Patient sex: M
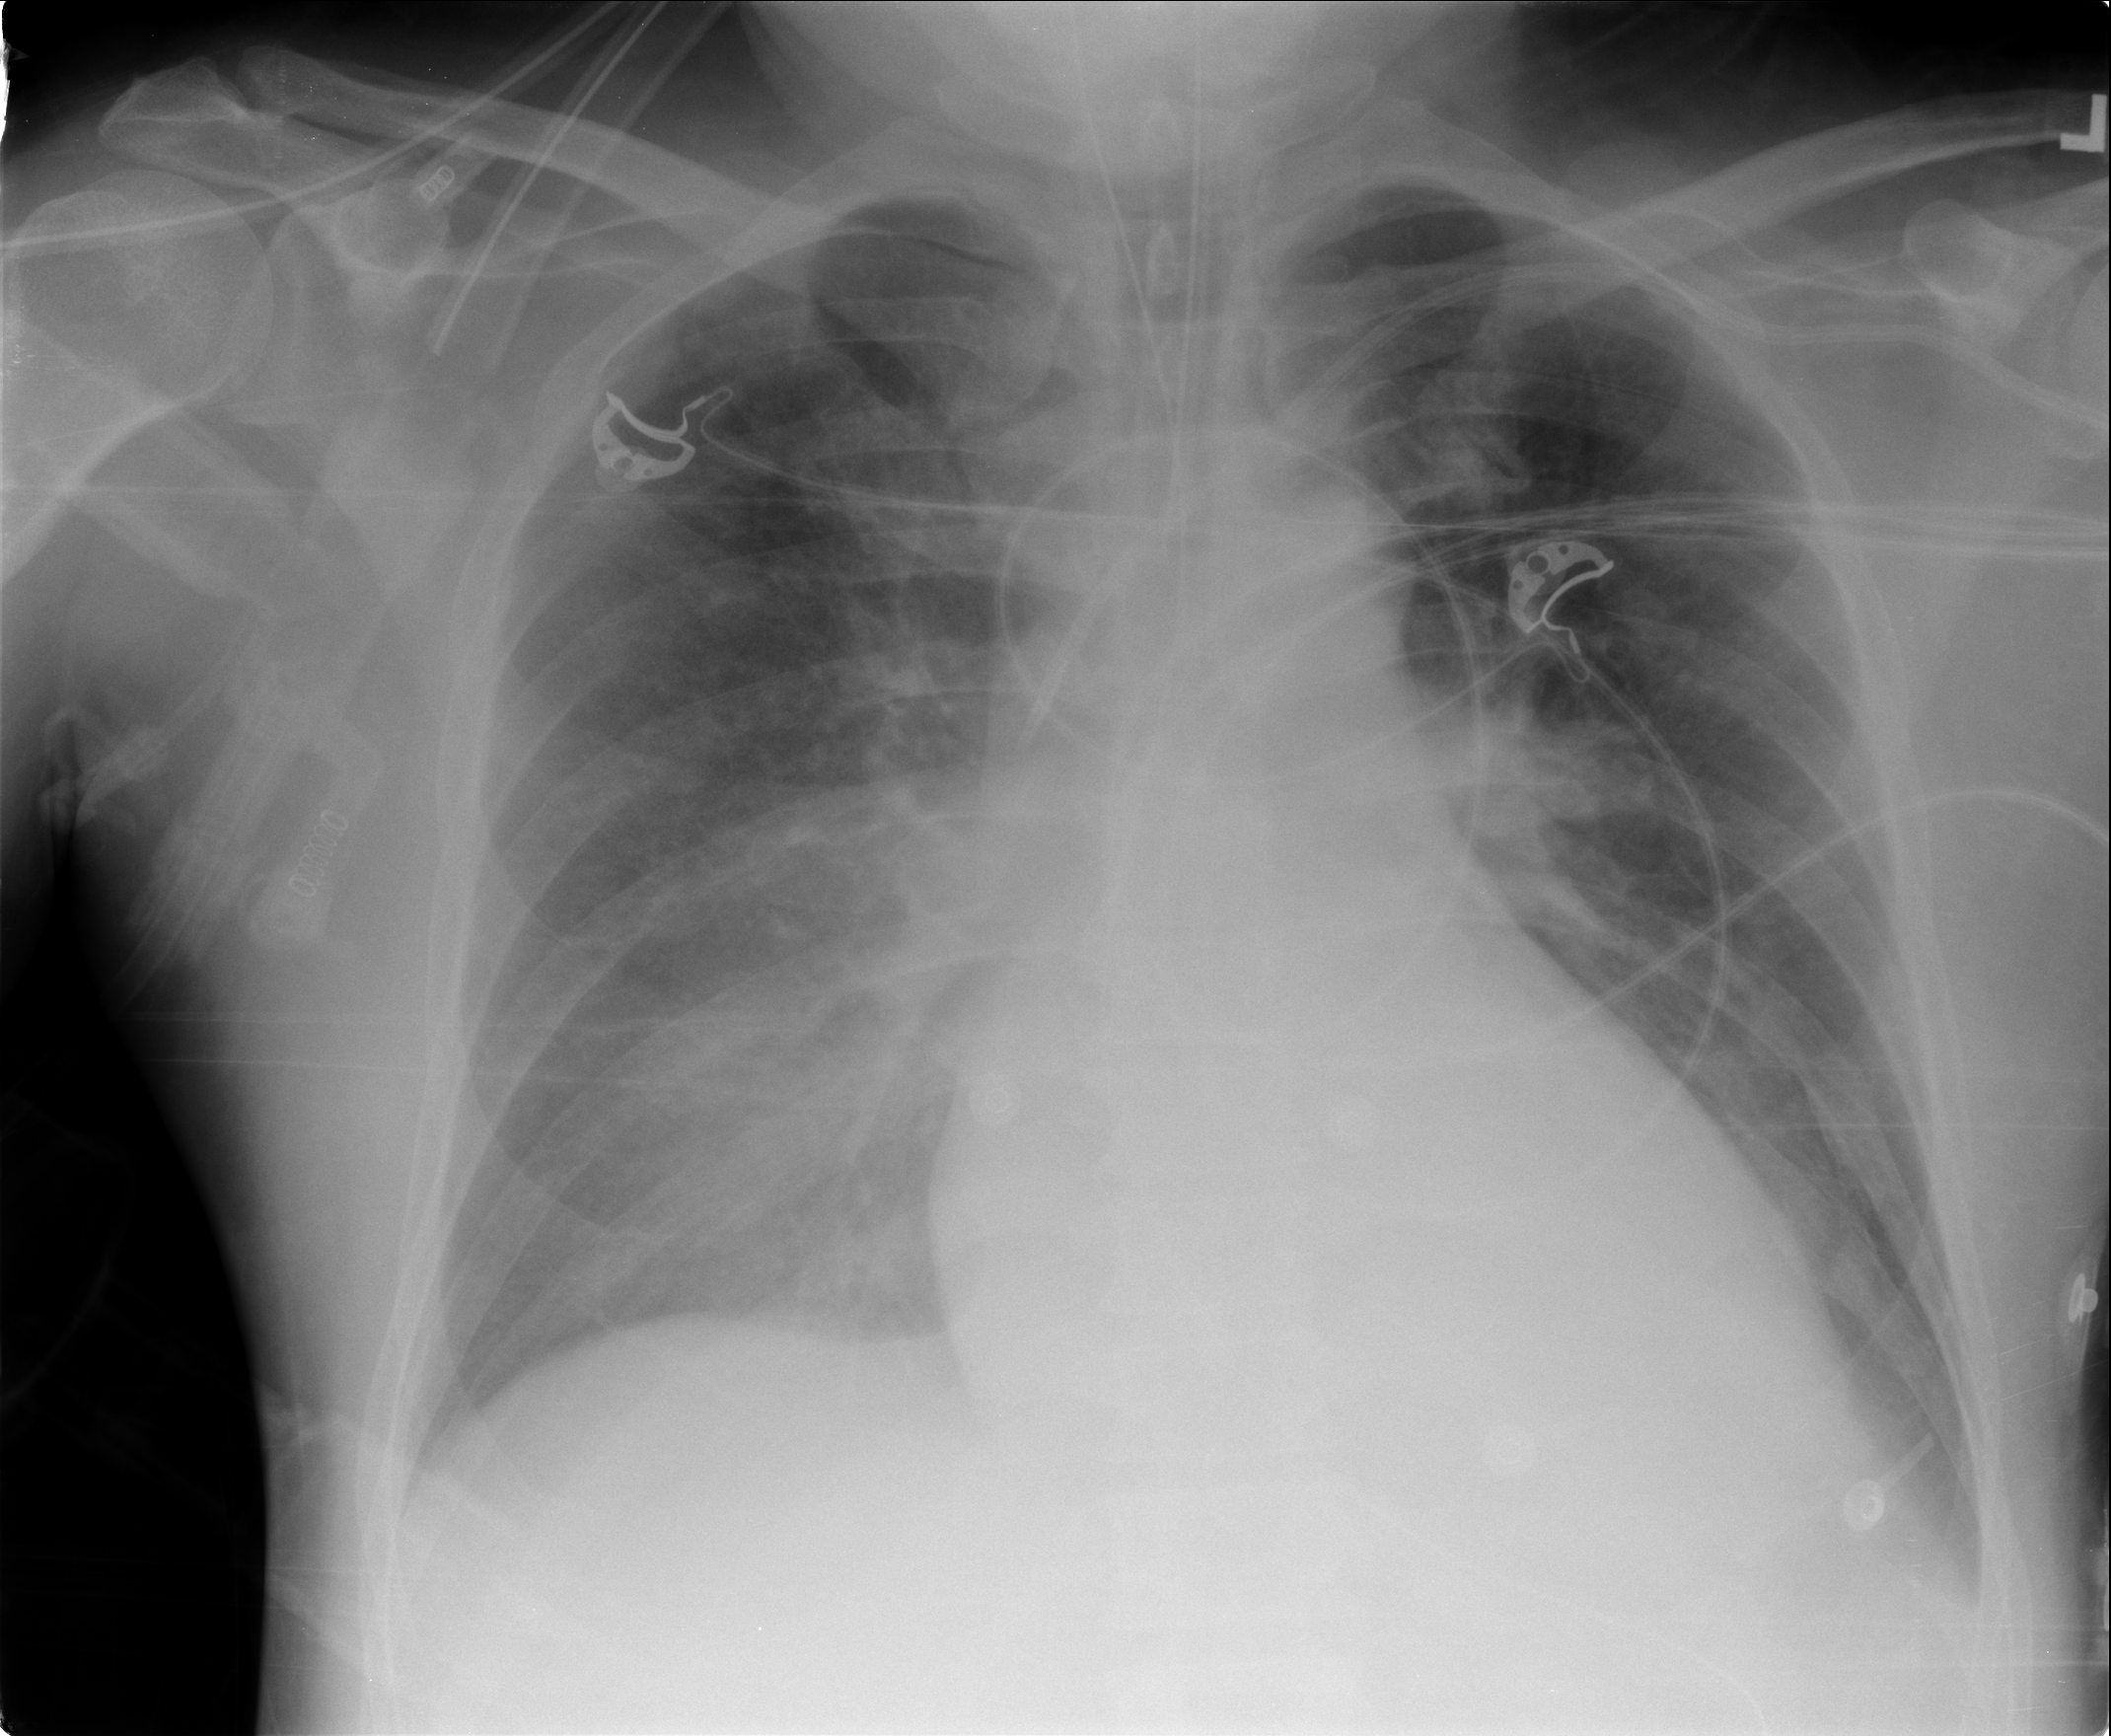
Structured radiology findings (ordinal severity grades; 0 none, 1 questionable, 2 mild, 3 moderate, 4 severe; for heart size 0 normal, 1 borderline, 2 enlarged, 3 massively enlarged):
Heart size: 2
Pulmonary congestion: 2
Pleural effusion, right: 0
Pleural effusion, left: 1
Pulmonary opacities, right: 2
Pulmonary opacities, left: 2
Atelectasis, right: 2
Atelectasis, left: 2